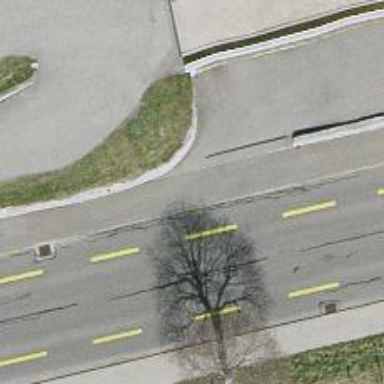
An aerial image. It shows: Driveway with sidewalk.